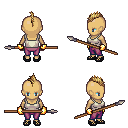
a pixel art fantasy rpg character, female body template, human, tanned skin, white pirate shirt, magenta pants, blonde mohawk hairstyle, gold gloves, ghillies, spear, four views (front, back, left, right), 2x2 character sprite sheet, small pixel art, hard edges, no anti-aliasing